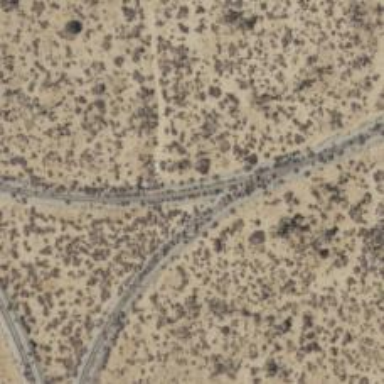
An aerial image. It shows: Disused railway spur.